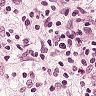
Metastatic tissue present: yes